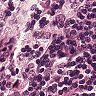
Metastatic tissue present: no